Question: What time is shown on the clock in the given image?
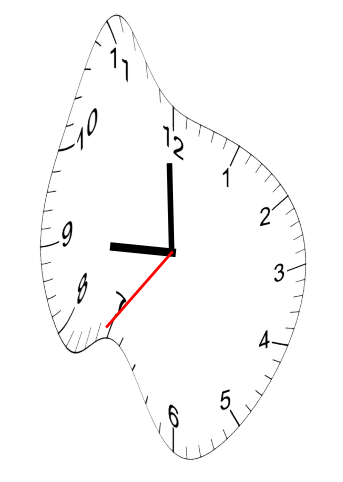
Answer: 08:59:36